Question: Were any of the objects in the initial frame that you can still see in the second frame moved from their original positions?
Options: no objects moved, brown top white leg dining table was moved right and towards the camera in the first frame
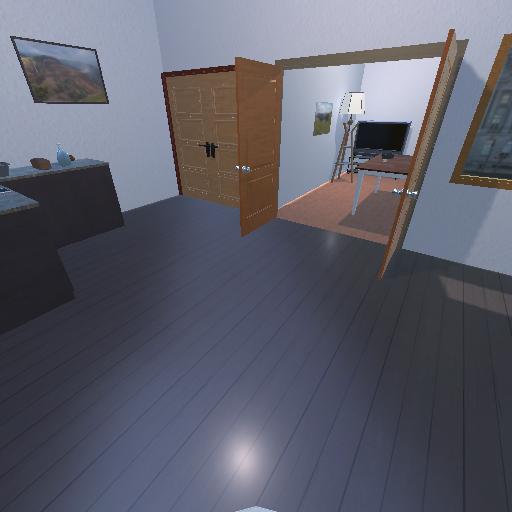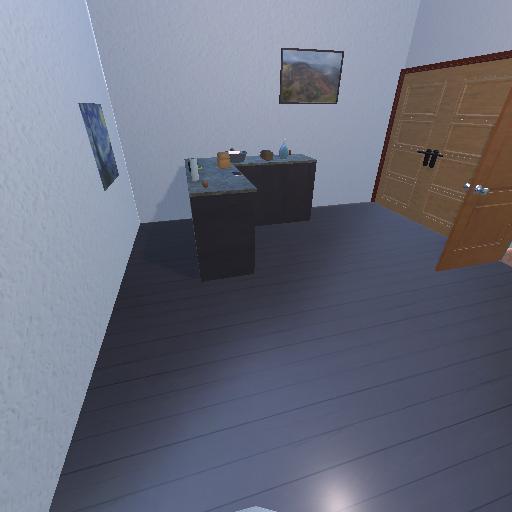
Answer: no objects moved